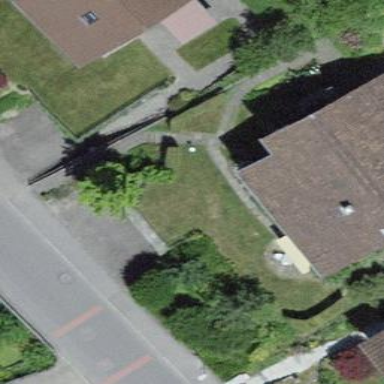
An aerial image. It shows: Garage.